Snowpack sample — Loveland Pass, Silver Plume, Colorado, USA (1/12/25, 11:40 AM MST)
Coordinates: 39.66, -105.88
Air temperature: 7 °F
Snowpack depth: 140 cm
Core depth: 10 cm
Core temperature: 41 °F
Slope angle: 11°, slope face: 30°
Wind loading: high
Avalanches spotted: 2
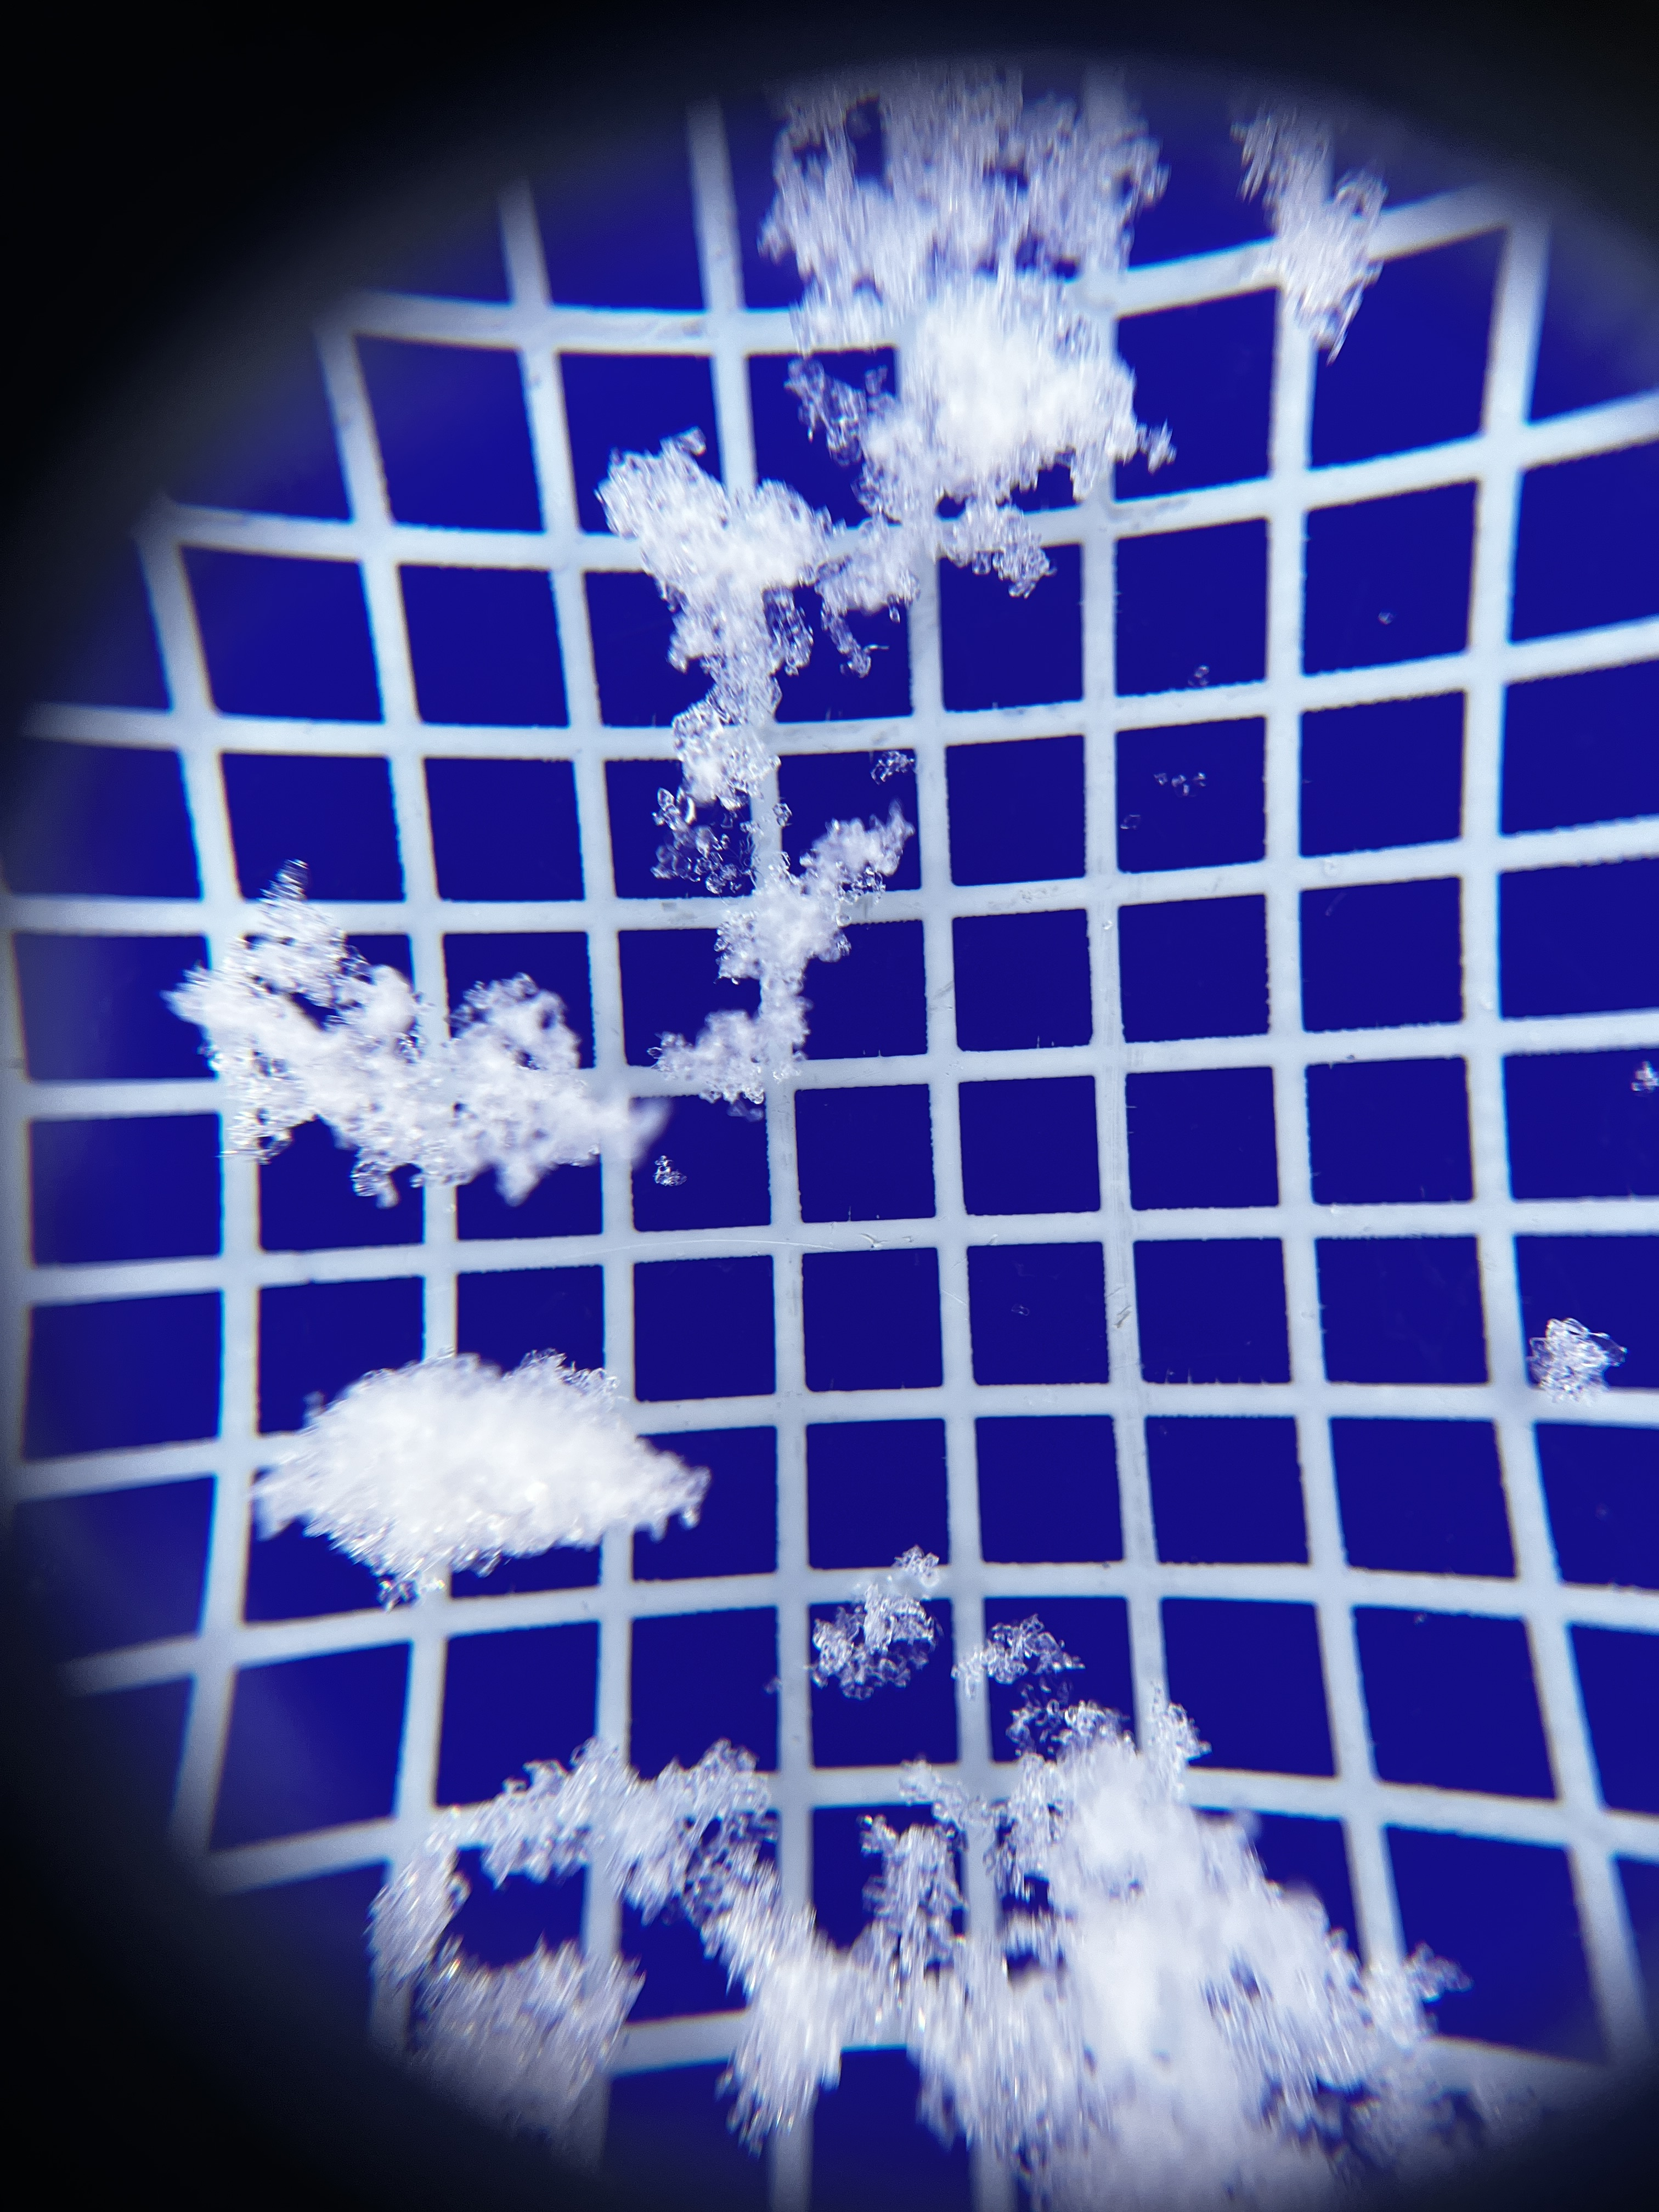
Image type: magnified_profile
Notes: Pilot using slightly modified coring method that took too large segment for snow profile picturing, advised not to use in higher level models. Two avalanche on south face nearby, partially cloudy with light snow in the last 24 hours. Lots of wind loading on eastern features.